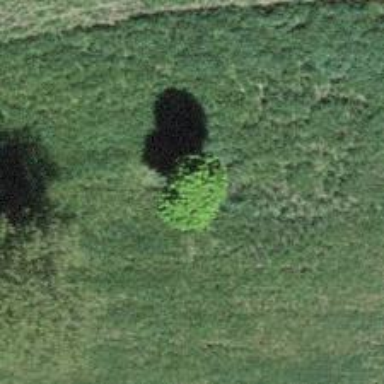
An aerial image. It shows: Deciduous broadleaved tree.